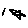
Label: star